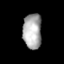
Tissue: lung
Cell type: Epithelial cells
Senescence score: 0.2012
Nuclear area (px): 642
Mean DAPI intensity: 171.854